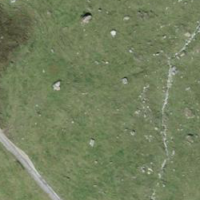
EUNIS habitat code: 26
Species observed at this site:
Aporia crataegi